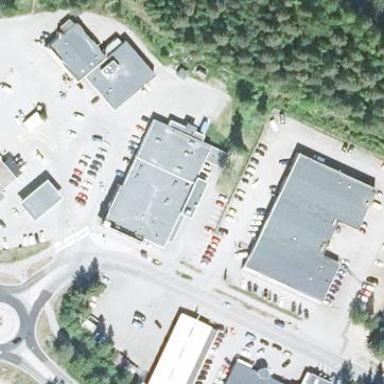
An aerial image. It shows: Supermarket building.